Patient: sex F, age 60
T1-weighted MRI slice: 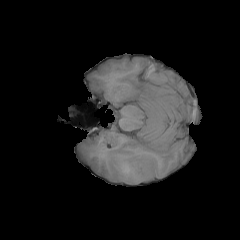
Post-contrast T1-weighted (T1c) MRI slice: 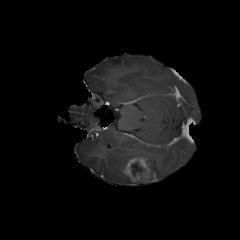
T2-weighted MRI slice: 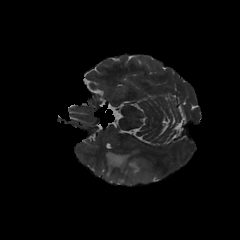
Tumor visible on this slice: yes
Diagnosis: Glioblastoma, IDH-wildtype
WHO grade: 4